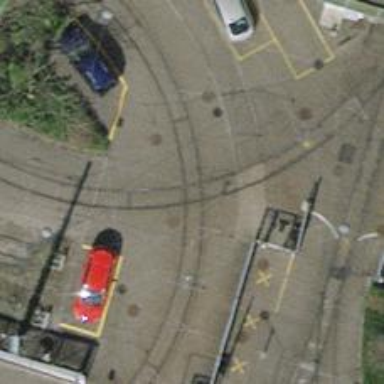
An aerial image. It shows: Railway crossing.